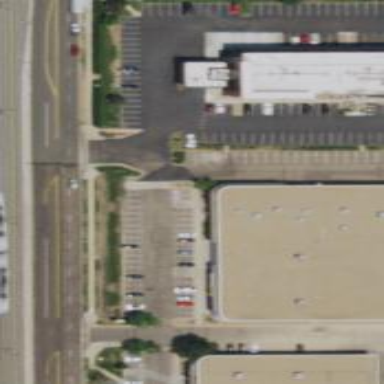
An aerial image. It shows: Parking space is available.